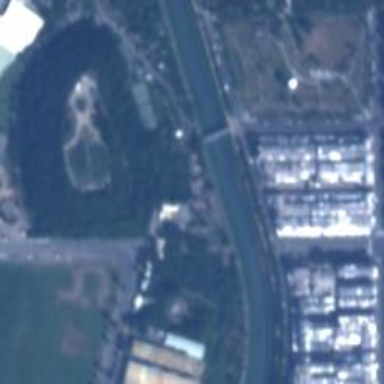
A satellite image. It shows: Park.